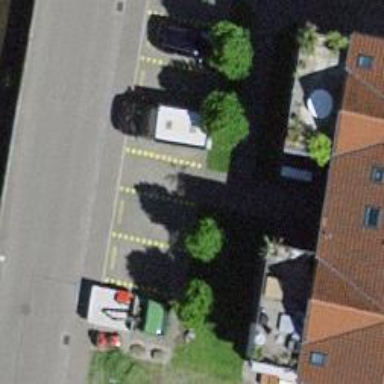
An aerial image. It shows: Street-side parking area.